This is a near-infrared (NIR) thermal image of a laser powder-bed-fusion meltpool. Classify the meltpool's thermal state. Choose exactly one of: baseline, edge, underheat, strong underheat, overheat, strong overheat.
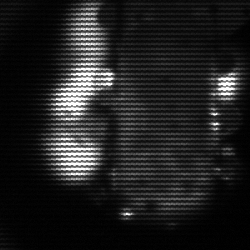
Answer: strong underheat